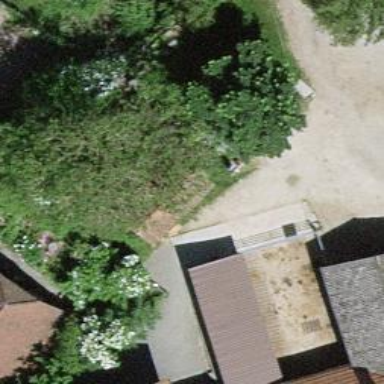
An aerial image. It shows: Barn.